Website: apple-inc
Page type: payment
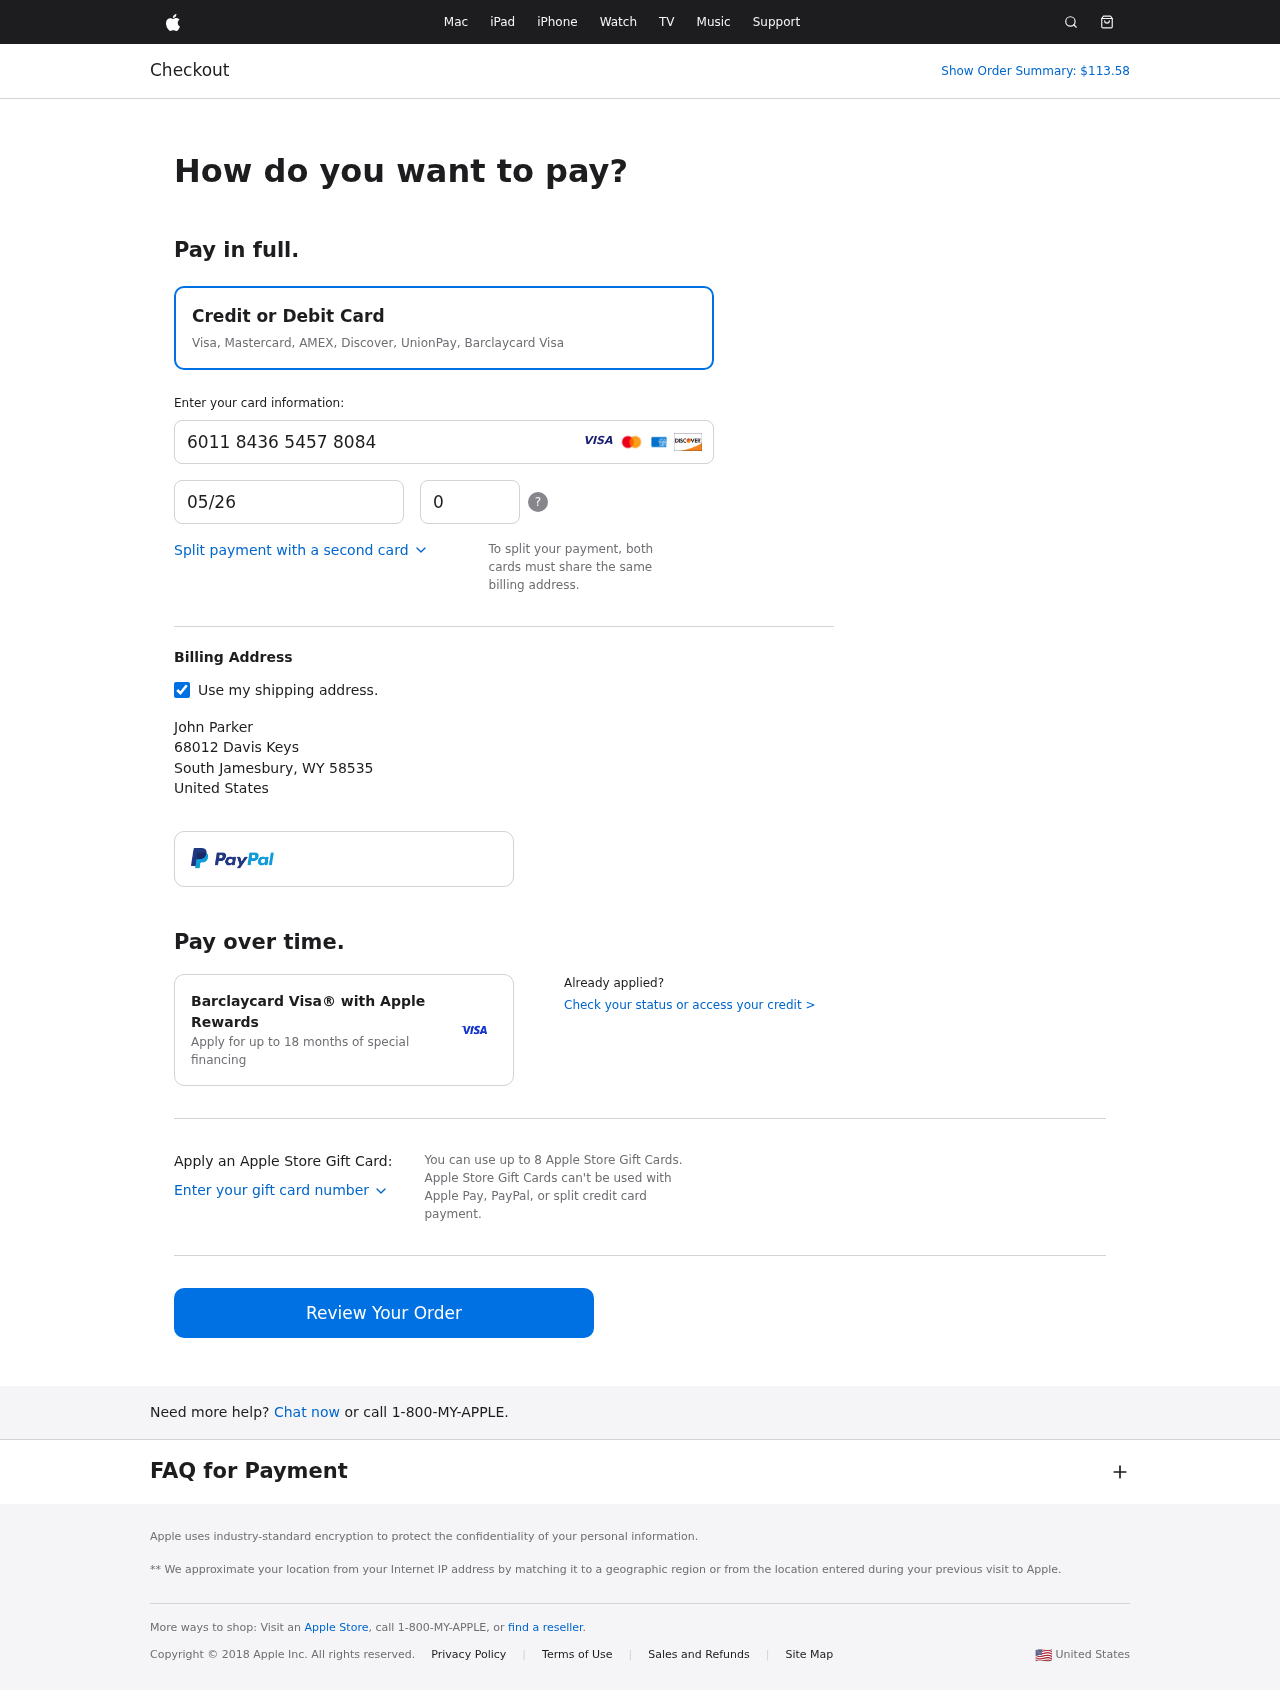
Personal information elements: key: PII_CARD_CVV
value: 017
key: PII_CARD_EXPIRY
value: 05/26
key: PII_CARD_NUMBER
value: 6011 8436 5457 8084
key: PII_CITY
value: South Jamesbury
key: PII_COUNTRY
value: United States
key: PII_FULLNAME
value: John Parker
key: PII_POSTCODE
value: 58535
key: PII_STATE_ABBR
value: WY
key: PII_STREET
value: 68012 Davis Keys
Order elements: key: ORDER_TOTAL
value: Show Order Summary: $113.58